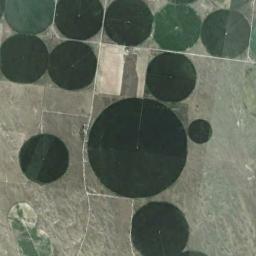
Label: circular_farmland